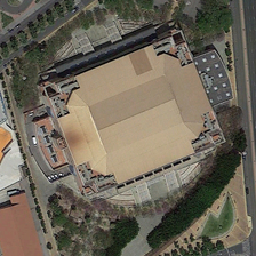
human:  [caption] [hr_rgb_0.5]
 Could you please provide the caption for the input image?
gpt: The brown roof is in the middle of the road.

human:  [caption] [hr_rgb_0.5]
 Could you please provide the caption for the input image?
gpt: There are many tall trees in the stadium.

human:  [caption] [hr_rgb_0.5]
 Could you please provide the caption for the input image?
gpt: The brown roofed courtyard is located in the middle of the road.

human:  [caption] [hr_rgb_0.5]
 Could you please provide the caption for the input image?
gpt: Many tall trees were planted around the stadium.

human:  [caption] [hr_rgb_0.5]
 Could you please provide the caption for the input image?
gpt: The fields with brown roofs are located in the middle of the street.